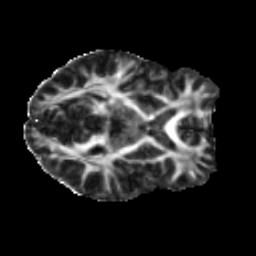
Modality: FA
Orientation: axial
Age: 33
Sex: female
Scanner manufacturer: ge
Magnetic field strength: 3 T
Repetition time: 7.8 s
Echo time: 0.0606 s